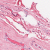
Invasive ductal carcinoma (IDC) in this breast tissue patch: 0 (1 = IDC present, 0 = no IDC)